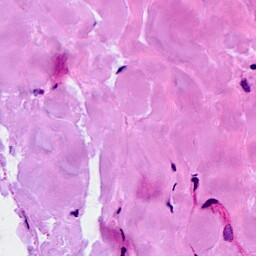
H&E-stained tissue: Breast